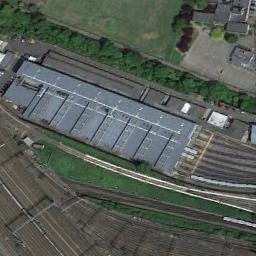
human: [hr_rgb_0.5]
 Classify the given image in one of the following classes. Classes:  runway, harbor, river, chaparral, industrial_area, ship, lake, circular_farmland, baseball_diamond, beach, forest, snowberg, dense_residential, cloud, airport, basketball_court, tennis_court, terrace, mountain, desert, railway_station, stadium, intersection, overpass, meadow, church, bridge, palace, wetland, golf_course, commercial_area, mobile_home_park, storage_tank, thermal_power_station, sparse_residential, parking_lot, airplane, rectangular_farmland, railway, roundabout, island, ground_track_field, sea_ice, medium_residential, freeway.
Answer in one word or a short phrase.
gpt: railway_station